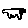
Label: cat